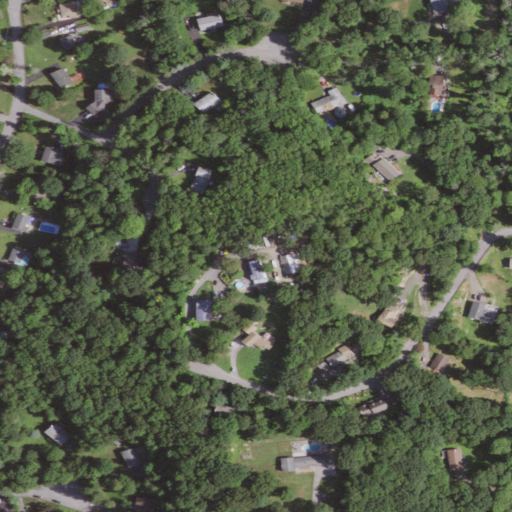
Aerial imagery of mountain in New York named Turkey Hill containing deciduous forest, low intensity development, open development, medium intensity development, and mixed forest